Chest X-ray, PA view. Patient: 45 years old, sex F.
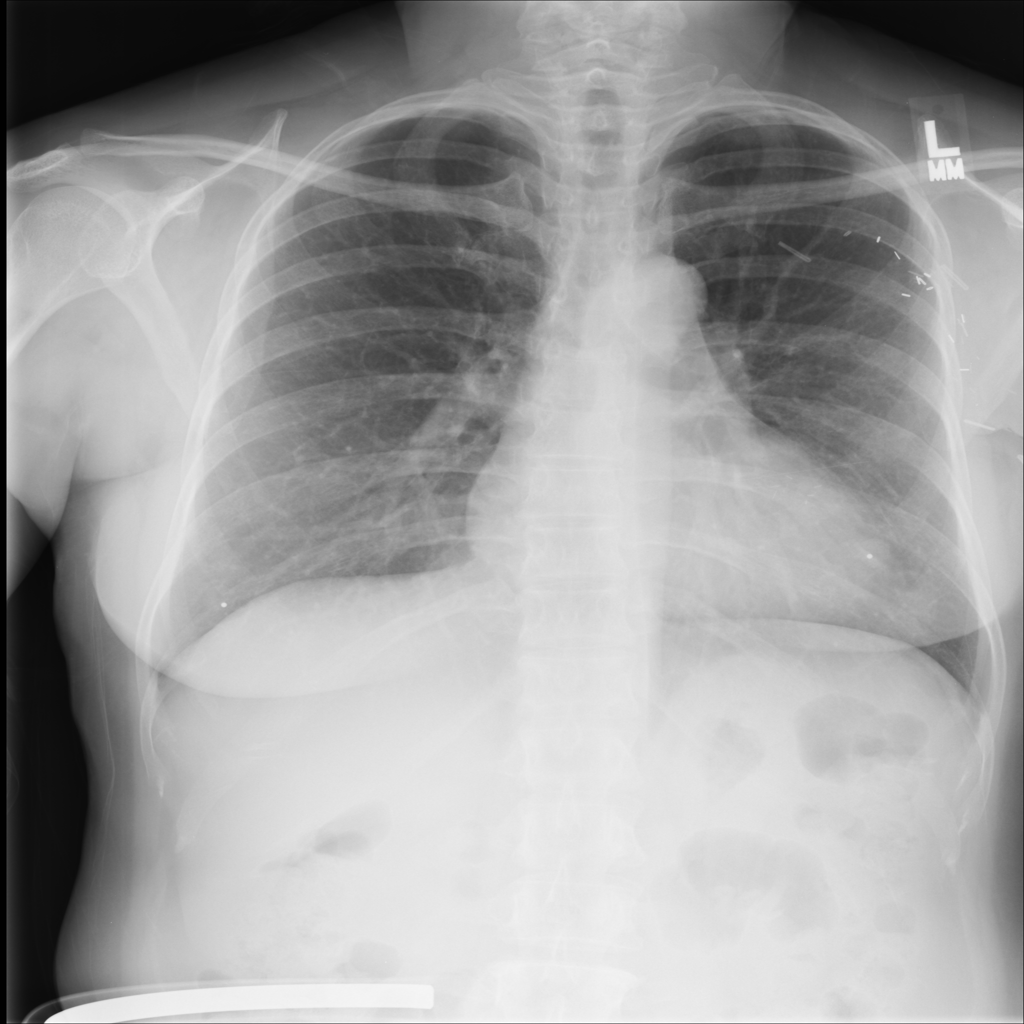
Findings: No Finding